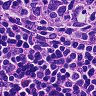
Metastatic tissue present: no